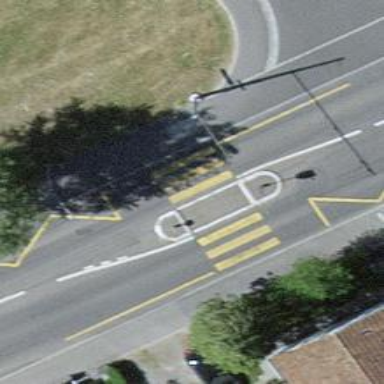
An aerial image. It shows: Kerb serving as barrier.